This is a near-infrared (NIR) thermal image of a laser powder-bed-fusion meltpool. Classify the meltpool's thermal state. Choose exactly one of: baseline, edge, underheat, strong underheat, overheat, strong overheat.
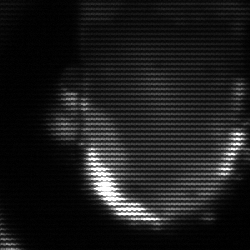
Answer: baseline